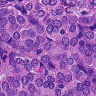
Metastatic tissue present: yes